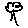
Label: tree